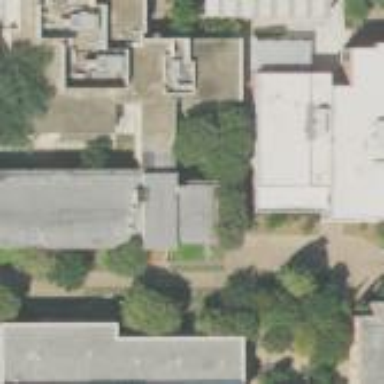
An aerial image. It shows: College building.